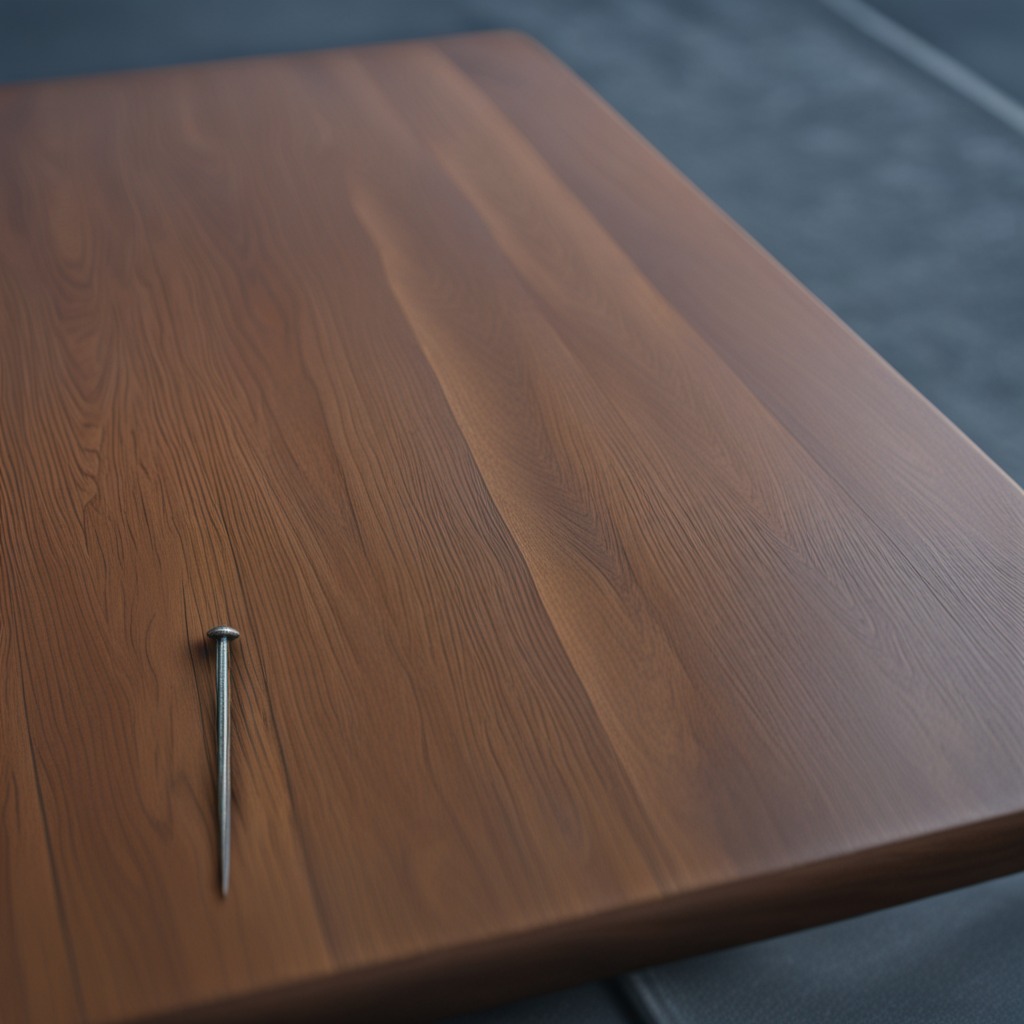
An iron nail lies on the old table.